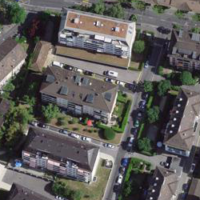
EUNIS habitat code: 55
Species observed at this site:
Quercus ilex